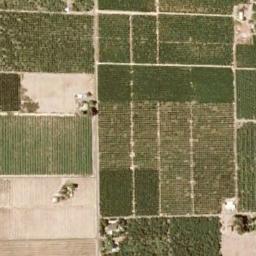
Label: rectangular_farmland